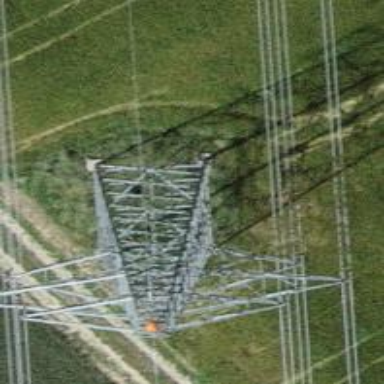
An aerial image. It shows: Towering power structure.